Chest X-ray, PA view. Patient: 17 years old, sex F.
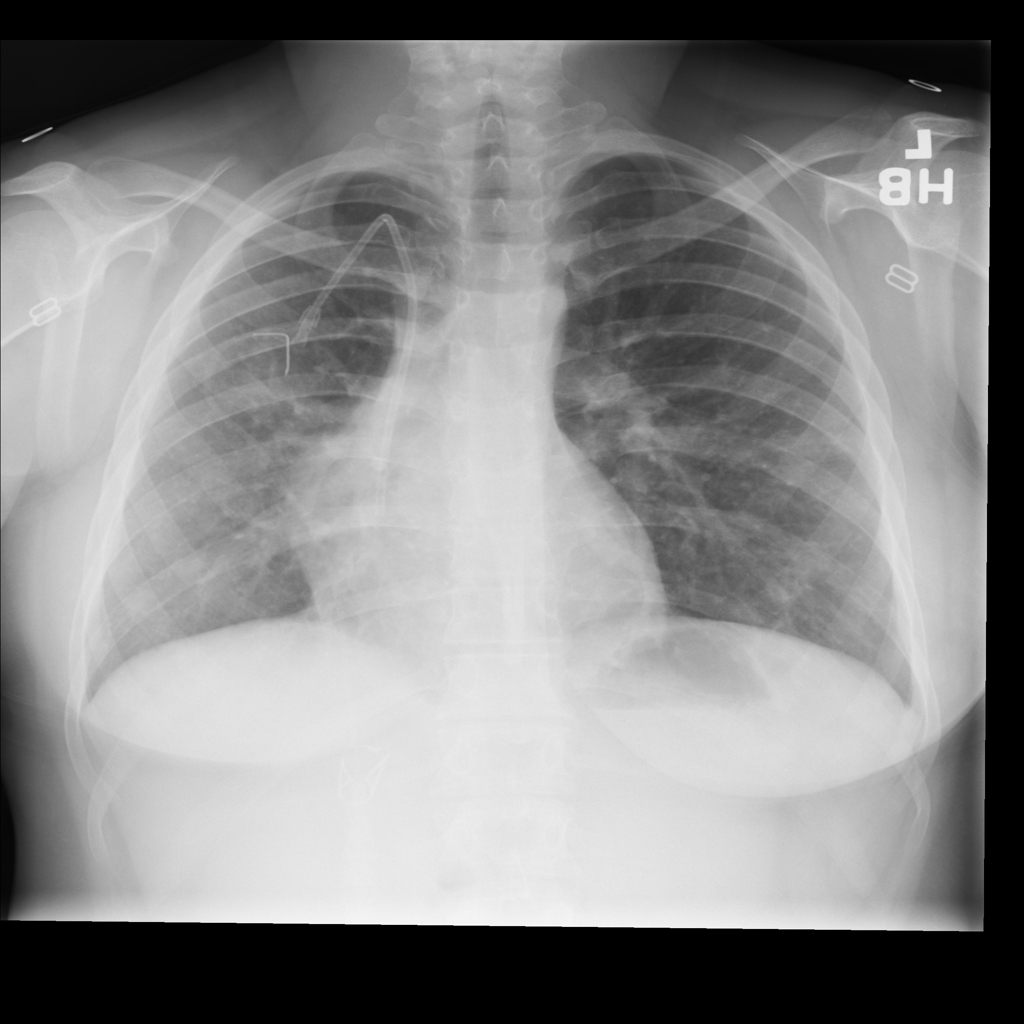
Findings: No Finding